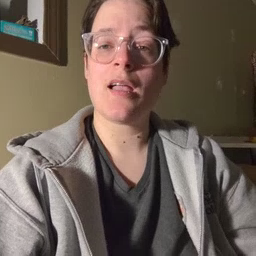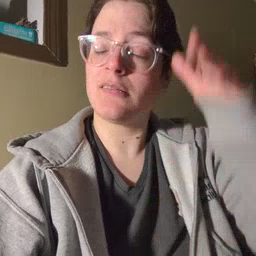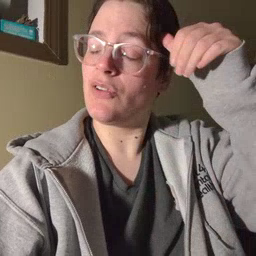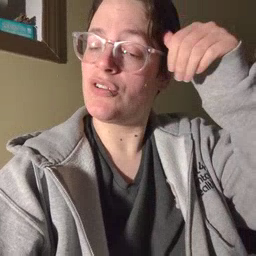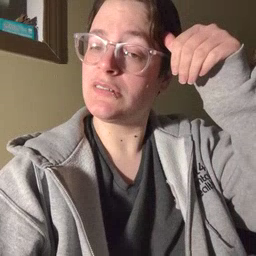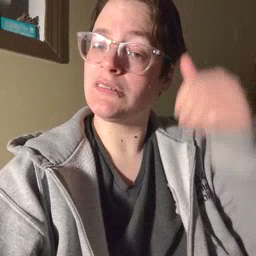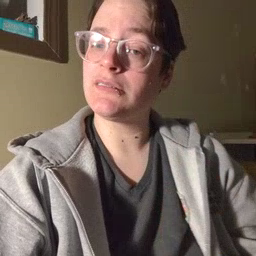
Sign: donkey